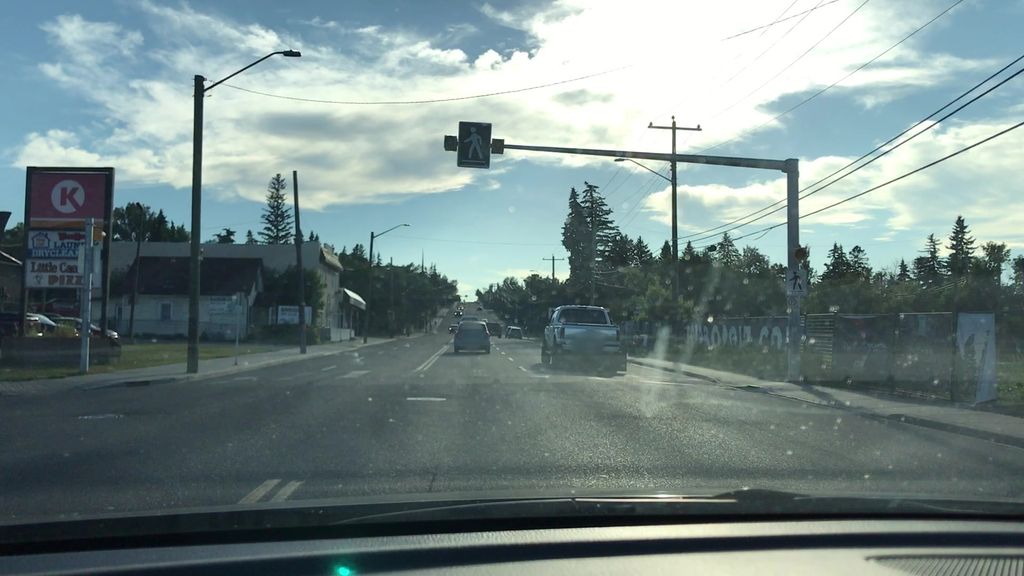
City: calgary